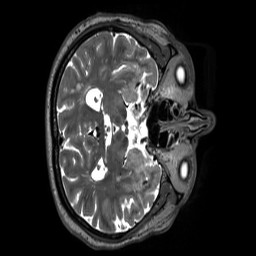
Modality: T2w
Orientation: axial
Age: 65
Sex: male
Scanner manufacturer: siemens
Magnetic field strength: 3 T
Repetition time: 3.2 s
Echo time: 0.412 s